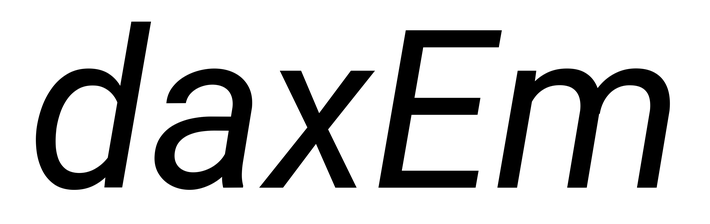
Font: Roboto-Italic_Italic